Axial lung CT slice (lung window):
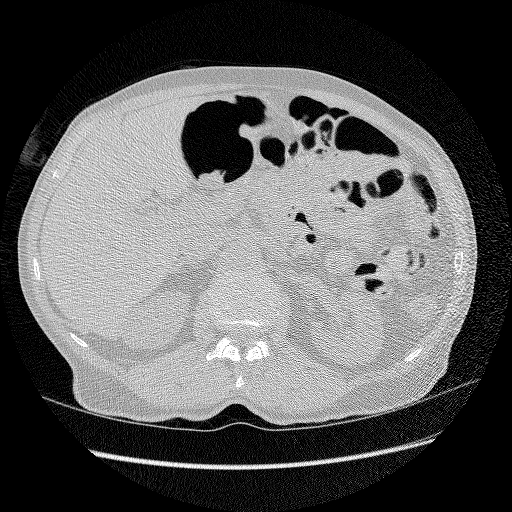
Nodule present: no